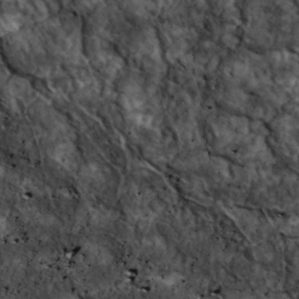
Label: non_frost